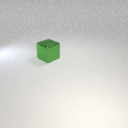
large green metal cube